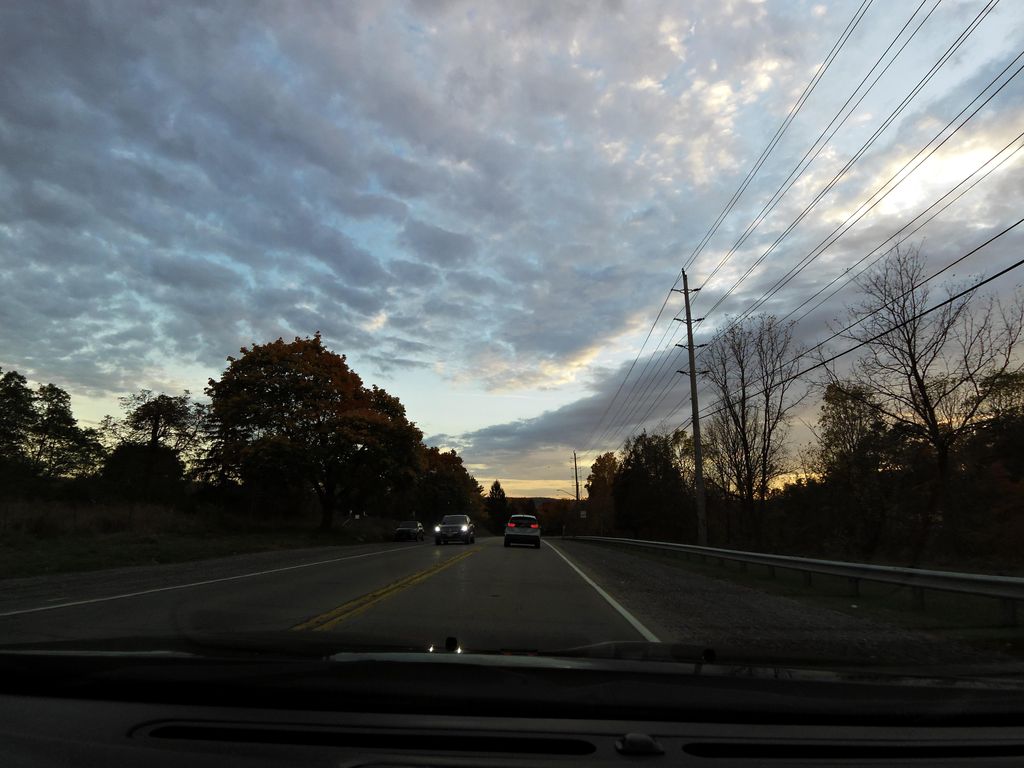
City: hamilton